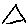
Label: triangle